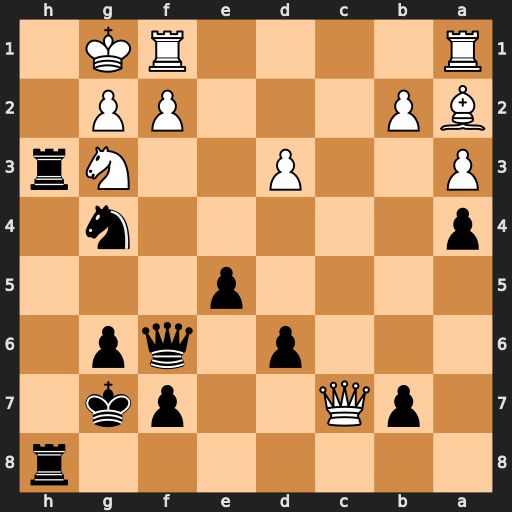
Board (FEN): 7r/1pQ2pk1/3p1qp1/4p3/p5n1/P2P2Nr/BP3PP1/R4RK1
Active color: b
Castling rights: -
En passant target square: -
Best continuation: Rh1+ Nxh1 Rxh1+ Kxh1 Qh4+ Kg1 Qh2#